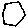
Label: hexagon